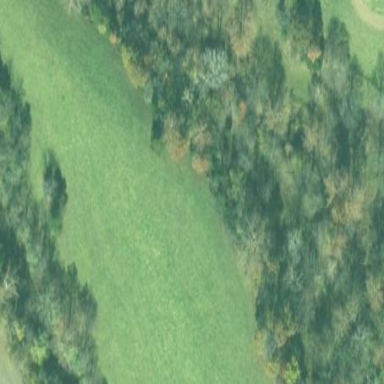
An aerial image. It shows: Mixed woodland area with variety of leaf types and cycles.